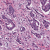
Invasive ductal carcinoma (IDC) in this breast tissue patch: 1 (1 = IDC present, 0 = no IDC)